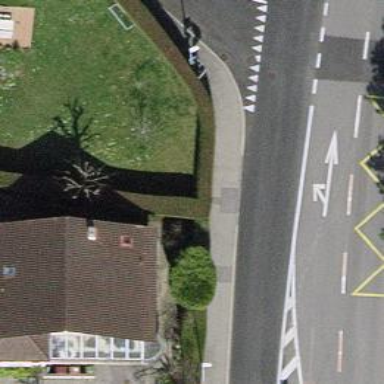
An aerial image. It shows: Sidewalk along the footway.